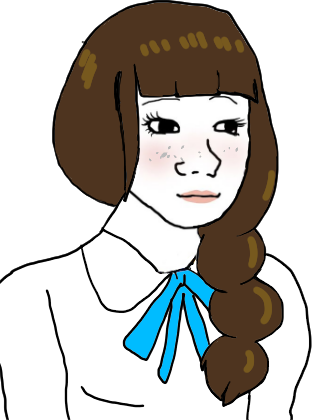
Label: 5_Trad_Wife